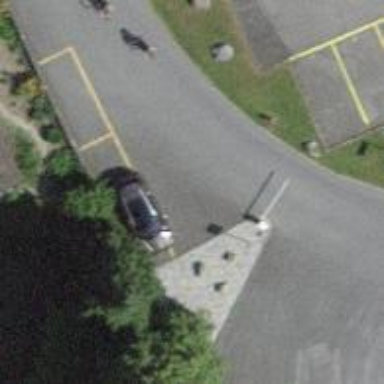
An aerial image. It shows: Lift gate barrier.